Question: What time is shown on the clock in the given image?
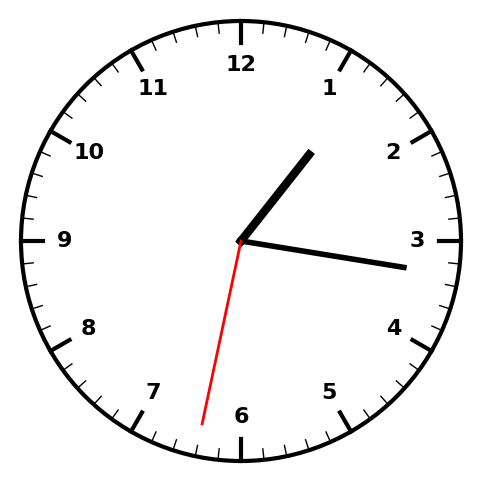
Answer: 01:16:32